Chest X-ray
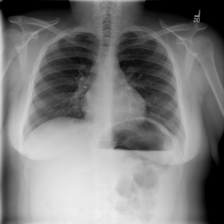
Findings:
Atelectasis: negative
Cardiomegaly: negative
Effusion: negative
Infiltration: negative
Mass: negative
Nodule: negative
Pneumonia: negative
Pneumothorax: negative
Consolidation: negative
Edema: negative
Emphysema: negative
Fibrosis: negative
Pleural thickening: negative
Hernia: negative